Question: Most file types I want to have tabs converted to spaces. However not in Markdown. I went to the Markdown specific File type and see only limited ability to customize it. Is there some way to define filetype-specific editing behavior in Intellij?

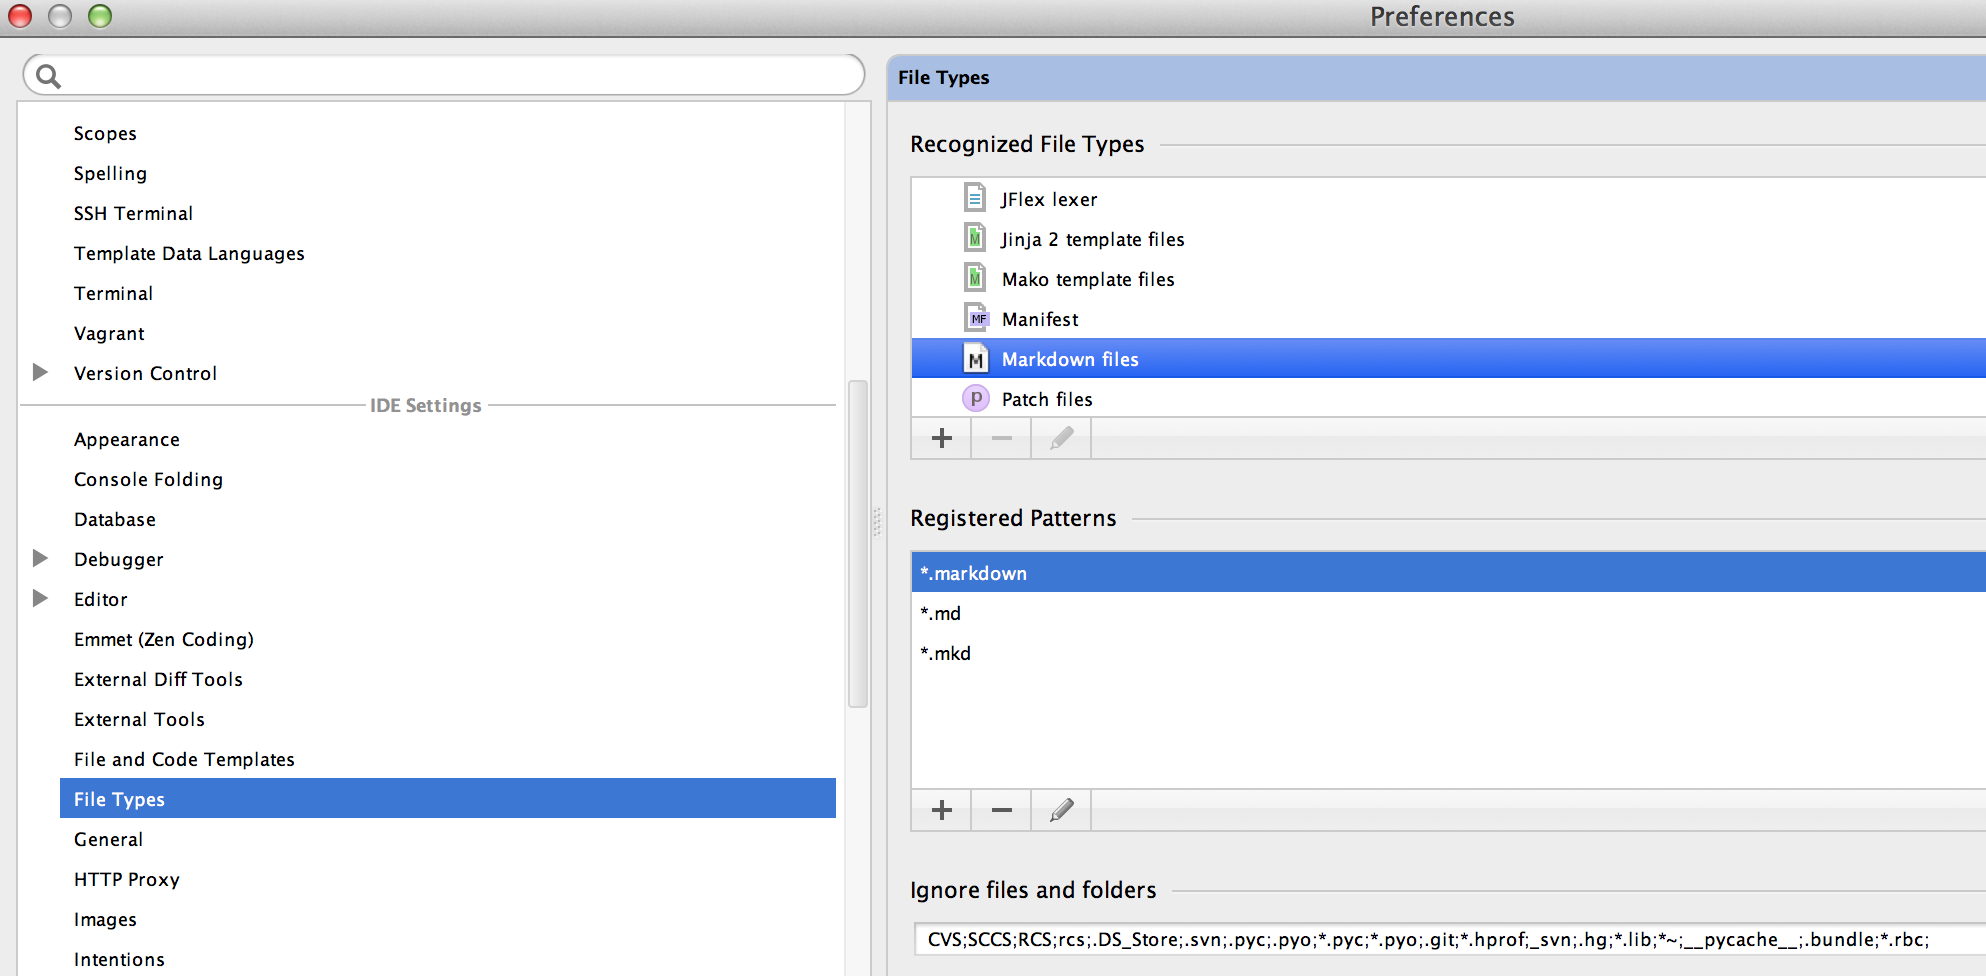
Answer: IntelliJ normally allows you to set indentation settings per language in section of the settings. As far as I know Markdown is not included out of the box and support for it must be installed via plugin. But the plugin doesn't seem to enable Code style configuration for Markdown.
So the only solution I can think of is to set tabs as default indentation in General section of Code style settings and then override it to spaces for individual languages (but that may not be necessary because the code style settings for individual languages will have spaces as default).
One downside of this is that if you work with some filetype other than Markdown which is not natively supported in IntelliJ, it will use tabs even though you might want to use spaces for that filetype.
Alternatively you could create feature request for this functionality either in IntelliJ or the Markdown plugin itself.